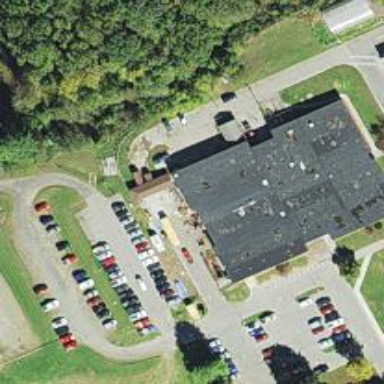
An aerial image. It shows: School building.